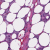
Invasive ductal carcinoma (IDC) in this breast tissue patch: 0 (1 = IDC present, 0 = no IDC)